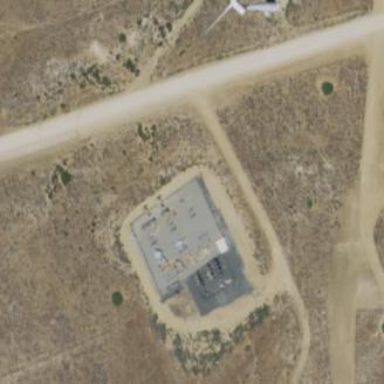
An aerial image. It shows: Power substation.